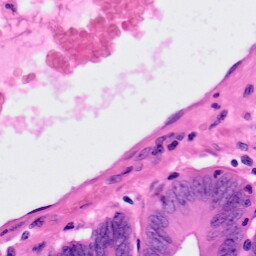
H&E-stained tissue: Colon